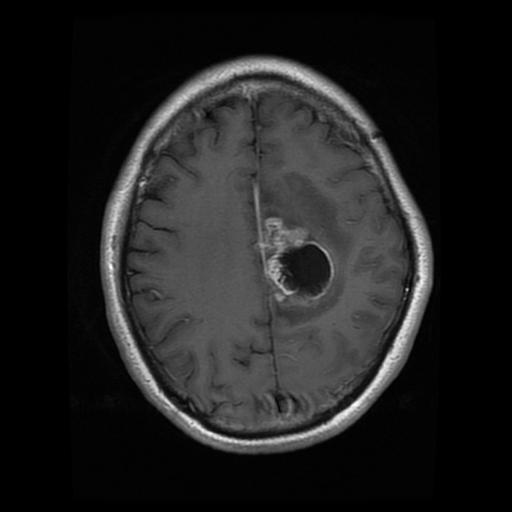
Label: glioma